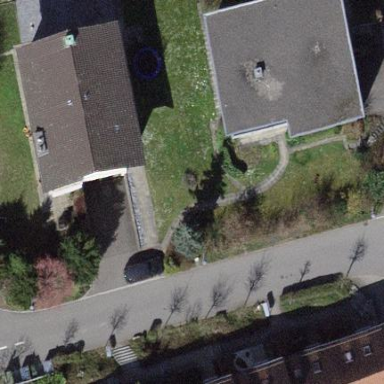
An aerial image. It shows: Residential building.